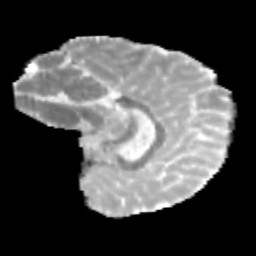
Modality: MD
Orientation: sagittal
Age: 10
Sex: male
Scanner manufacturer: siemens
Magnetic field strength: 3 T
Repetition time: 3.8 s
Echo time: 0.07 s